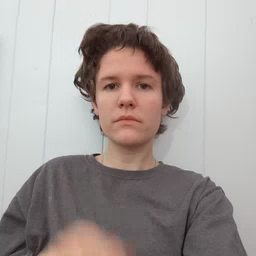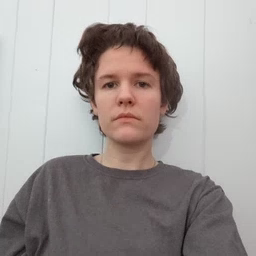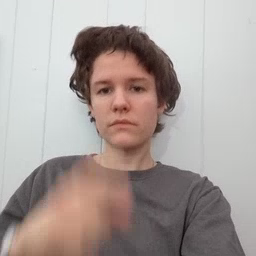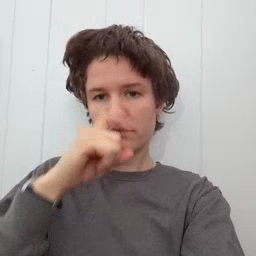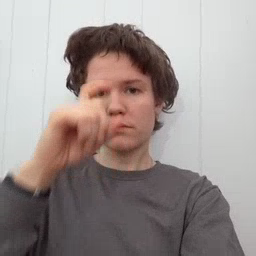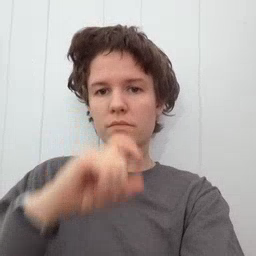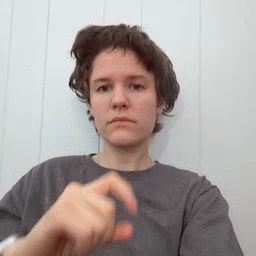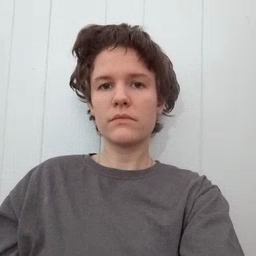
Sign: doll